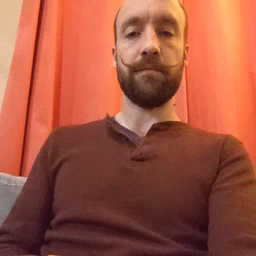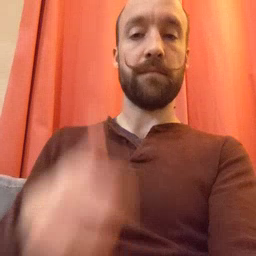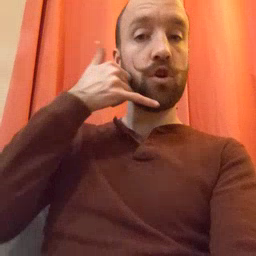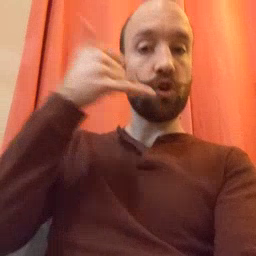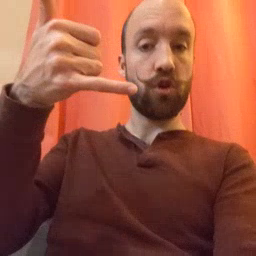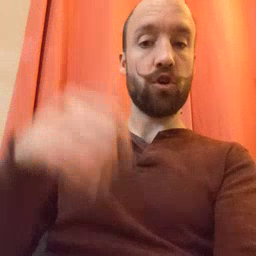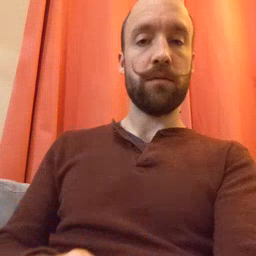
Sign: callonphone